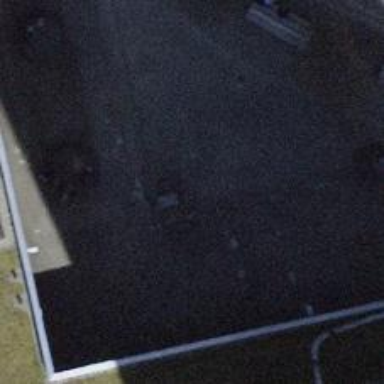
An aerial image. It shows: Public bookcase.